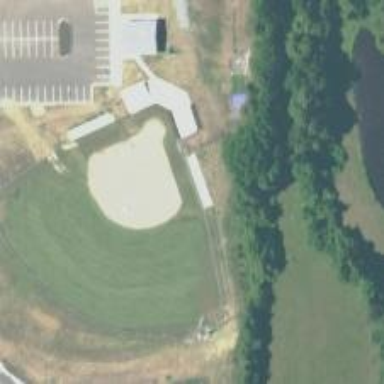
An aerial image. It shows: Softball pitch for leisure and sport activities.